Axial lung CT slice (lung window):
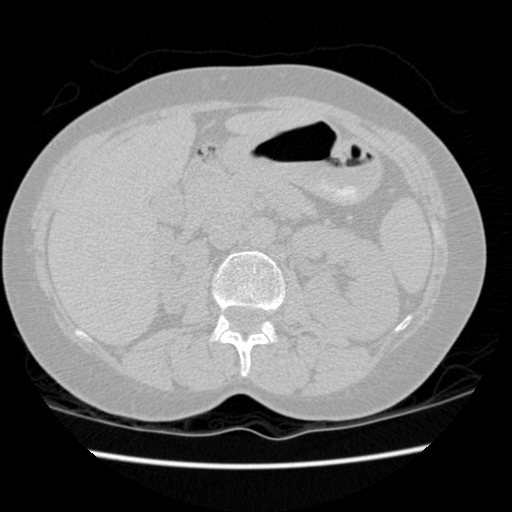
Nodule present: no